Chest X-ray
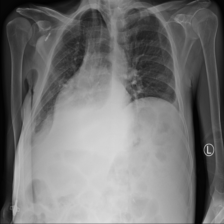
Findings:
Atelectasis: positive
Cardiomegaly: negative
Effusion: positive
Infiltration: positive
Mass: negative
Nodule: negative
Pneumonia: negative
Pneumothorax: negative
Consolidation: negative
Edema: negative
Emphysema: negative
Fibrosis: negative
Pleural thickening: negative
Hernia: negative